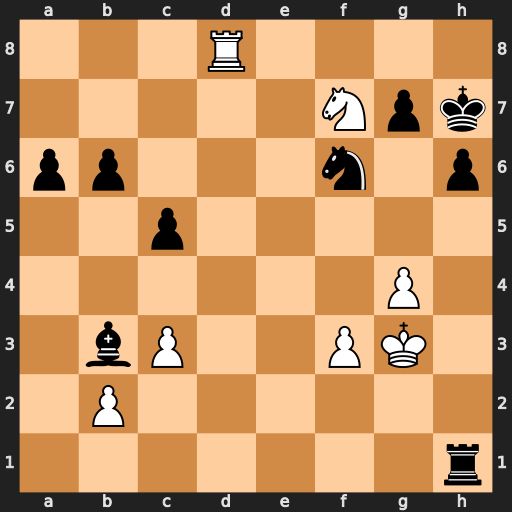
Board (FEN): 3R4/5Npk/pp3n1p/2p5/6P1/1bP2PK1/1P6/7r
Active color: w
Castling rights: -
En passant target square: -
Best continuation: Rh8+ Kg6 Ne5+ Kg5 f4#